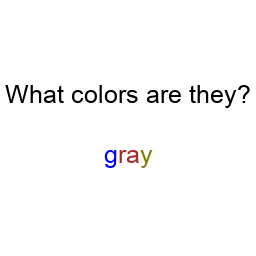
Color: blue, brown, brown, olive
Color name shown: gray
Background color: white
Question text color: black